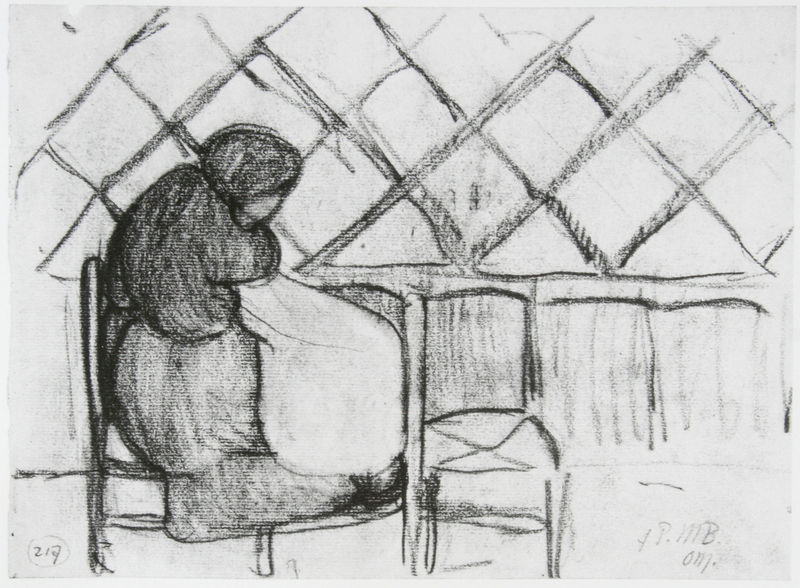
Titel: Sitzende Frau vor einem Ladengitter
Künstler: Paula Modersohn-Becker
Standort: Bremen/Berlin
Institution: Privatbesitz
Schlagwörter: hand, kopf, weiß, sitzen, busen, fenster, frau, grau, kleid, profil, raum, schwarz, skizze, stuhl, stühle, tisch, zeichnung, zimmer, zaun, haube, rock, alt, wand, alte, gesicht, ärmel, signatur, gitter, boden, sitzend, gebeugt, traurig, rund, stillleben, balkon, schürze, magd, papier, sitz, bäuerin, graphik, signiert, signatu, dick, einfach, kopftuch, bett, näherin, gesenkt, umriss, interieur, veranda, kreuz, amme, kohle, schlicht, druck, blanc, noir, tete, seite, schraffiert, bleistift, entwurf, kohlezeichnung, karg, chaise, jupe, gebückt, greisin, femme, stiche, alte frau, cézanne, robe, stugl, vieille, elfenbein, kapuze, schürtze, campagne, paysanne, carreau, chemise, fatigue, repos, signature, fenêtre, solitude, croquis, esquisse, dessin, grille, kindermädchen, fusain, mur, datiert, crayon, vitre, noir et blanc, vetement, ronde, cuisine, age, chaises, tablier, servante, assise, chair, haar, modersohn becker, stöhle, woman, endormie, conte, personnage, winter in der jurte, greising, kopfg, graphite, équisse, grosse, solitaire, tabouret, vieille femme, capuchon, seule, original, litographie, sérigraphie, grillage, vieille dame, einfacj, voutée, interior, charcoal, apron, s'assoir, assieds, cézannne, baissee, 19. jahrhhundert